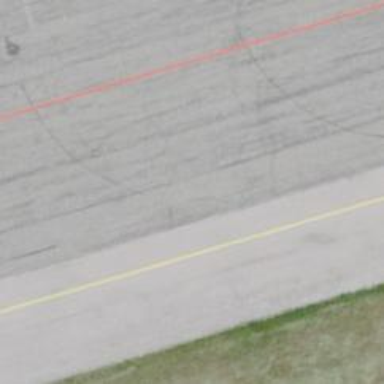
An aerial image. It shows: Image of taxiway at airport.